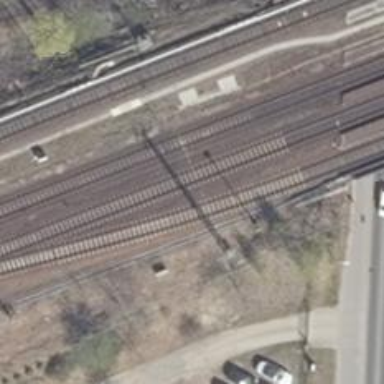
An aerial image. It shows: Rail siding with electrified contact lines.